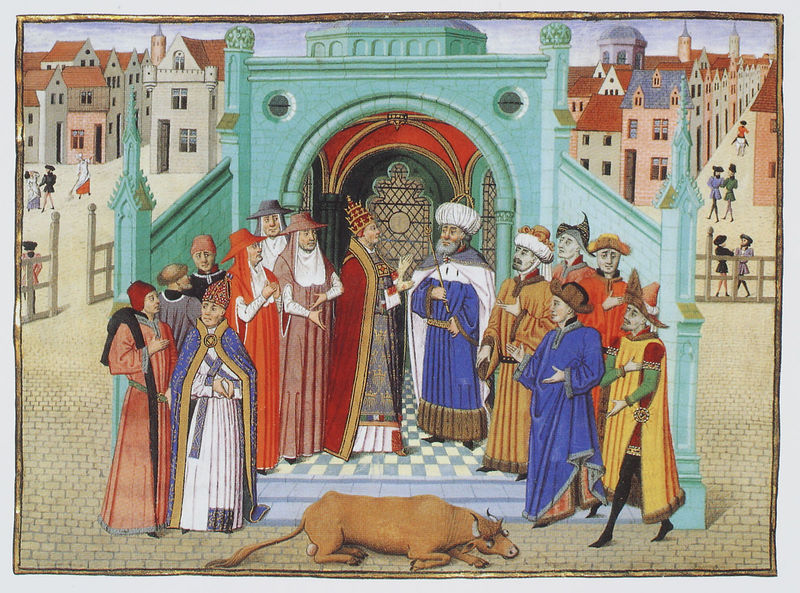
Titel: Chroniques de Hainout
Künstler: Jacobus de Guisia
Institution: Brüssel, Bibliothèque Royale
Schlagwörter: grün, menschen, hut, hüte, marmor, haus, hermelin, gelehrte, adel, kuh, rind, kuppel, bischof, könig, papst, tor, flucht, orient, priester, geistliche, mitra, tiara, adelig, kaufleute, opfer, stier, turban, west, kuppeö, ost, fibel, satdt, okzident